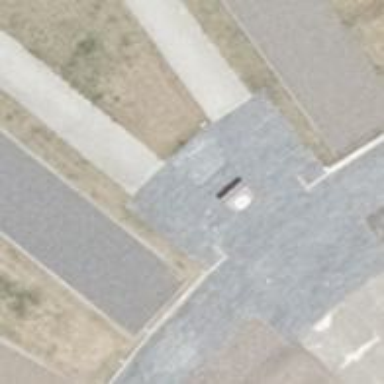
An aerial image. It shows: Memorial site with historic significance.